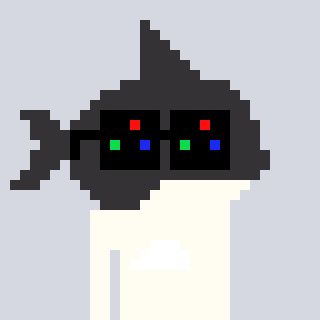
a pixel art character with square black sunglasses, a orca-shaped head and a grayscale-colored body on a cool background